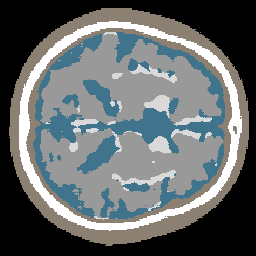
Label: no_lesion